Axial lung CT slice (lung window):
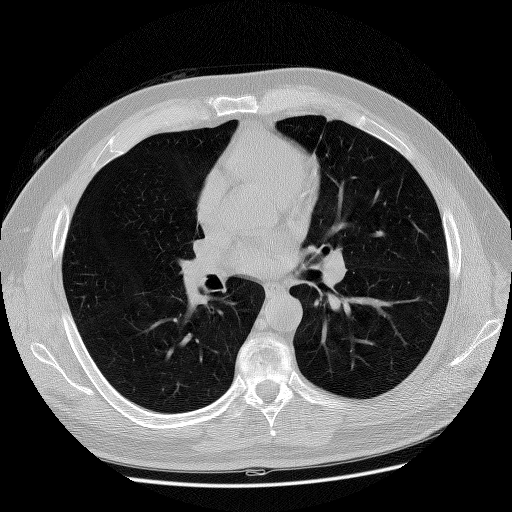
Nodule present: no